Question: Somehow I disabled the Jump bar
How do i get that
I searched in preferences I can't find anything

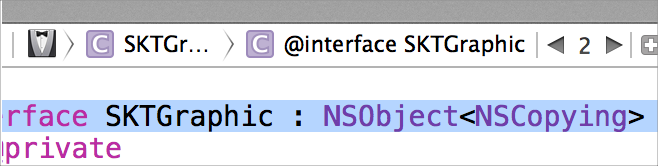
Answer: It shows up when you have the Assistant Editor active.
'''
View - Assistant Editor - Show Assistant Editor
'''